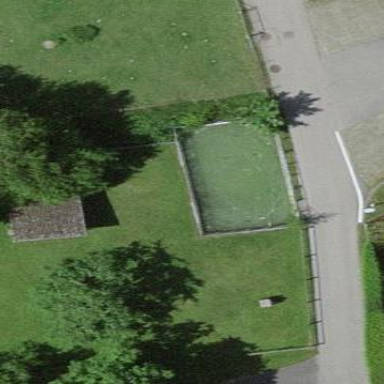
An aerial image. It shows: Pond with natural water.